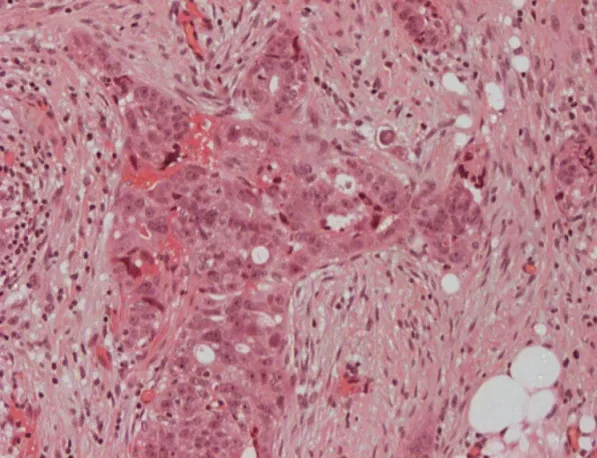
Primary peritoneal carcinoma 269 x 204 mm (72 x 72 DPI).
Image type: pathology (h&e)